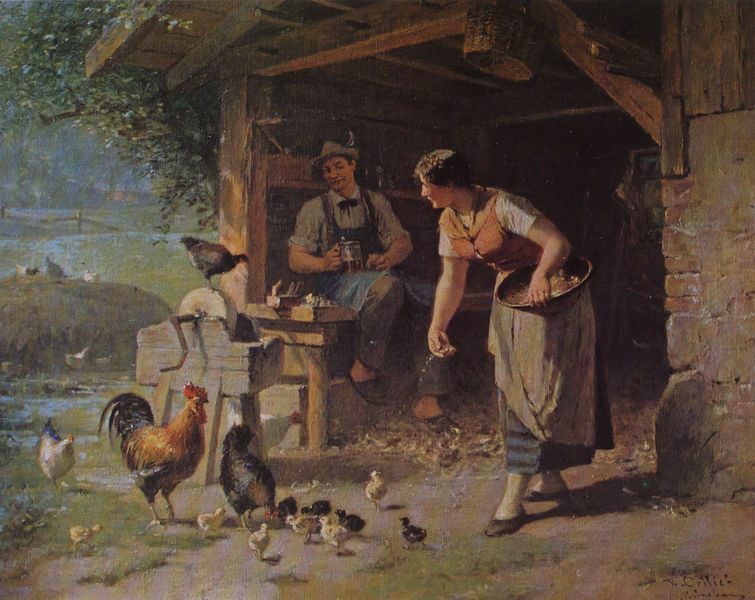
Titel: Brotzeit
Künstler: Friedrich Ortlieb
Standort: München
Institution: Privatbesitz
Schlagwörter: baum, blau, blätter, dunkel, feder, gemälde, mann, schatten, wasser, weiß, fluss, gelb, grün, landschaft, menschen, see, sitzen, äste, braun, busen, frau, frisur, glas, hintergrund, holz, hut, kleid, licht, schwarz, stroh, ölbild, dach, gebäude, gras, haus, rot, tiere, weg, wiese, zaun, rock, hemd, bluse, federn, gefieder, inkarnat, leinen, schale, schüssel, stein, ärmel, öl, bach, erde, mühle, vögel, weide, zweige, brücke, hütte, boden, land, futter, realismus, paar, arbeit, bauern, genre, schuppen, krug, schürze, magd, pfütze, mieder, schuhe, bäuerin, getreide, korn, schürzen, fels, mauer, ziegel, bauernhof, hof, pause, bank, rad, zopf, gestreift, streifen, korb, balken, weste, bauer, pfützen, strümpfe, bierkrug, scheune, alpen, idyll, füttern, fütterung, bier, kiste, küken, tracht, ehepaar, geflügel, hobel, hochgekrempelt, späne, werkstatt, werkzeug, mauern, stall, trog, kücken, hahn, huhn, verputz, bäuerlich, gockel, henne, hühner, gel, misthaufen, schleifstein, körner, sägespäne, futtern, feierabend, streuen, amboss, fütern, füttert, gamsbarthut, hoehgekrempelte ärmel, perlhuhn, picken, schaöe, wetzstein, ärnel, masskrug, span, mühlstein, mahlen, mahlstein, abnk, schleifbock